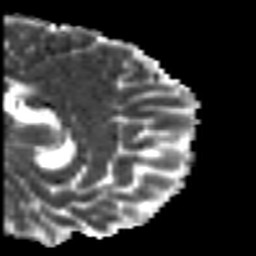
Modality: MD
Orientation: sagittal
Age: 19
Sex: male
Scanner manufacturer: siemens
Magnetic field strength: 3 T
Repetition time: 7 s
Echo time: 0.0926 s